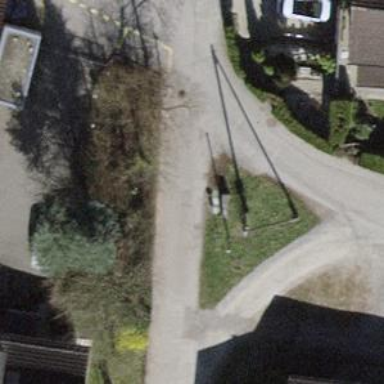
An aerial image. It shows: Power utility street cabinet.